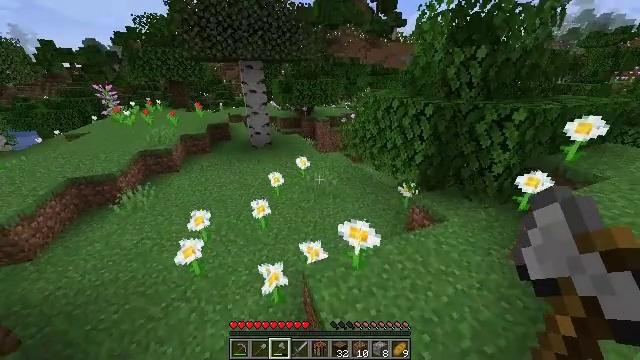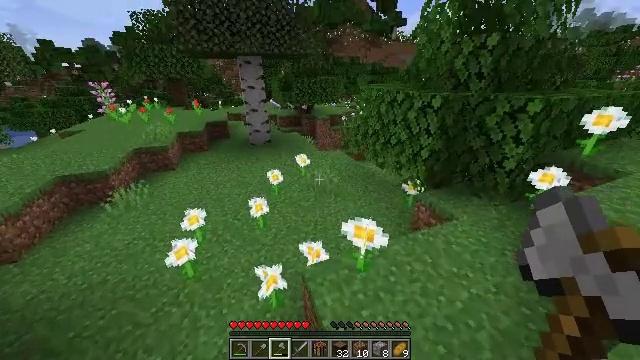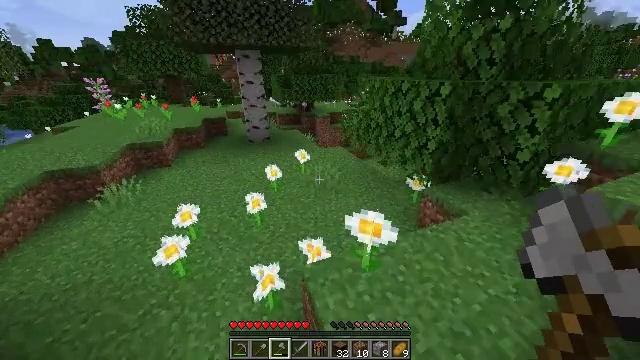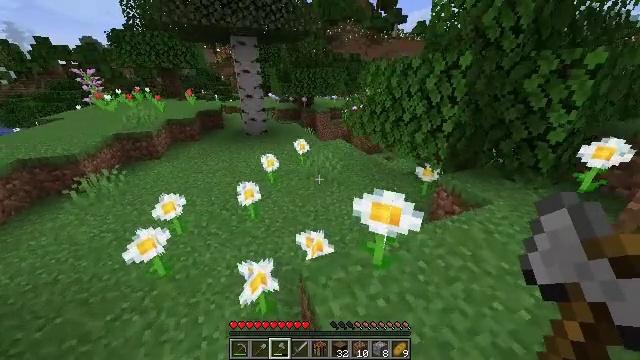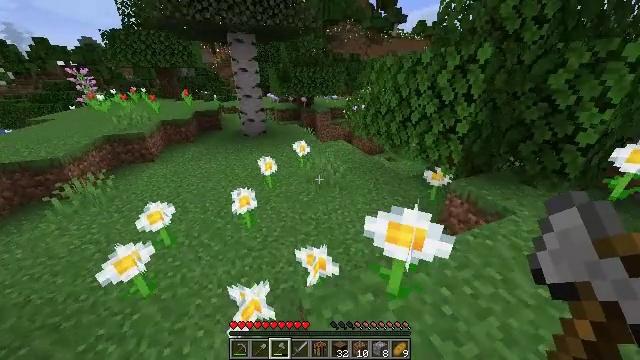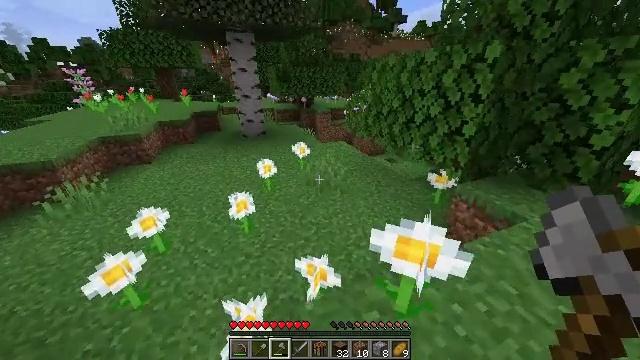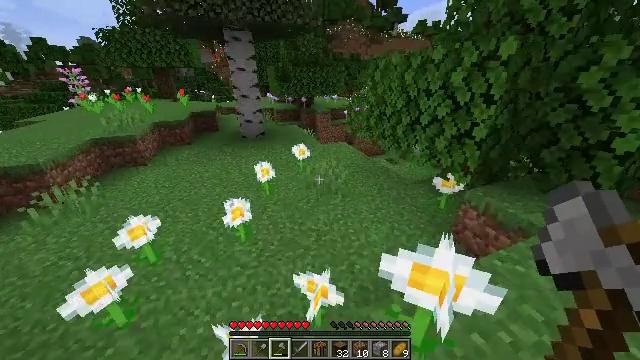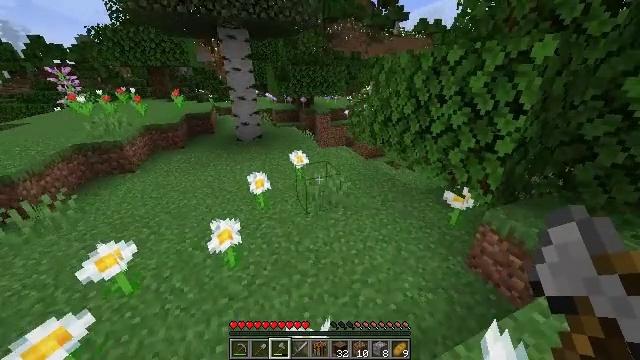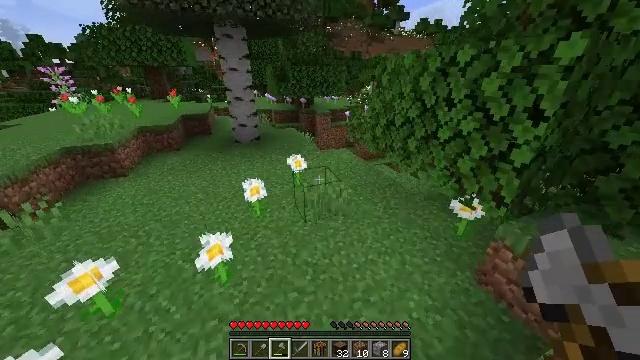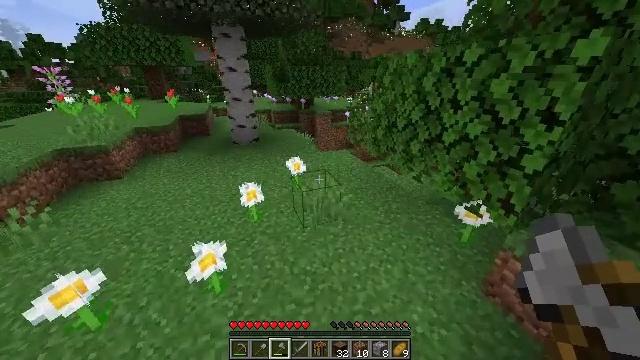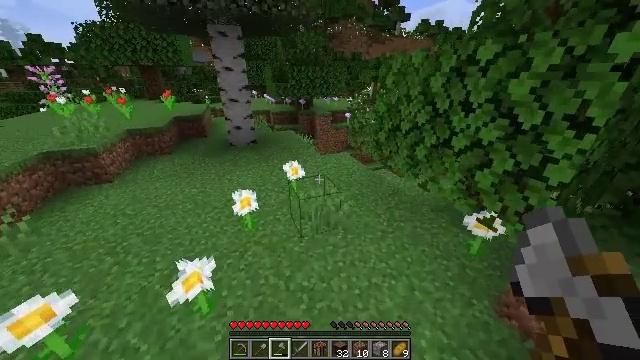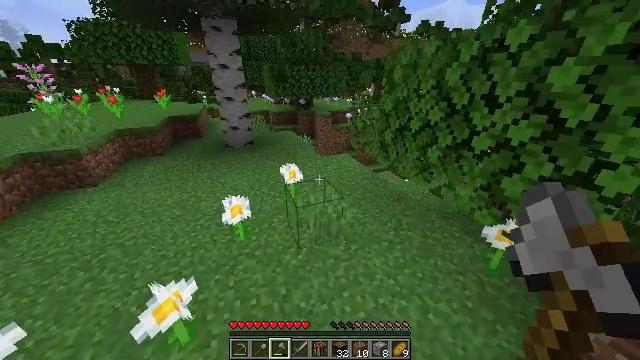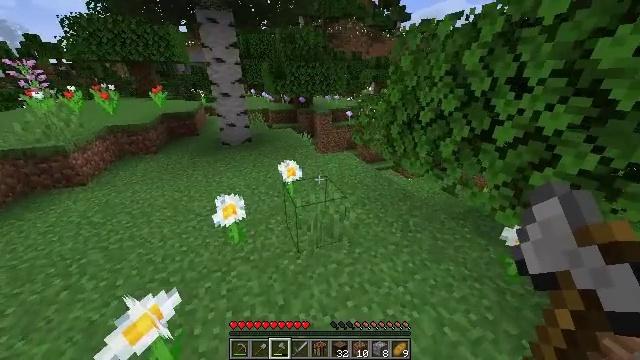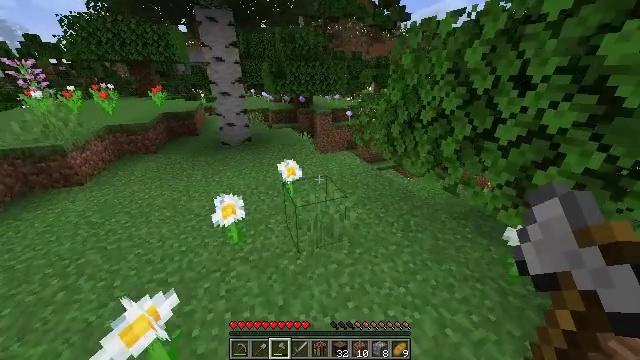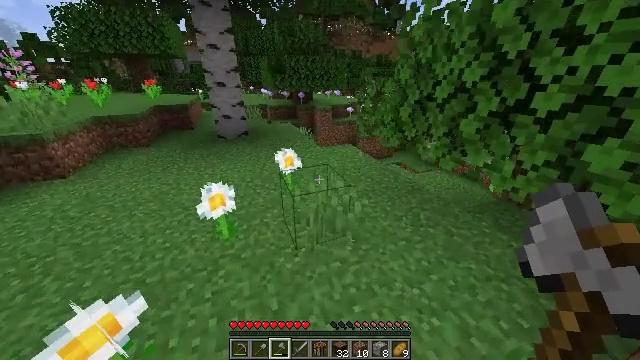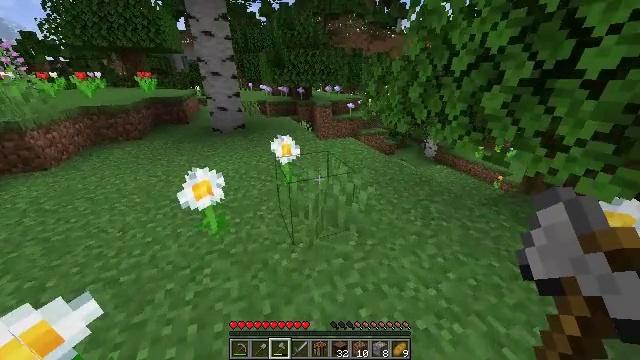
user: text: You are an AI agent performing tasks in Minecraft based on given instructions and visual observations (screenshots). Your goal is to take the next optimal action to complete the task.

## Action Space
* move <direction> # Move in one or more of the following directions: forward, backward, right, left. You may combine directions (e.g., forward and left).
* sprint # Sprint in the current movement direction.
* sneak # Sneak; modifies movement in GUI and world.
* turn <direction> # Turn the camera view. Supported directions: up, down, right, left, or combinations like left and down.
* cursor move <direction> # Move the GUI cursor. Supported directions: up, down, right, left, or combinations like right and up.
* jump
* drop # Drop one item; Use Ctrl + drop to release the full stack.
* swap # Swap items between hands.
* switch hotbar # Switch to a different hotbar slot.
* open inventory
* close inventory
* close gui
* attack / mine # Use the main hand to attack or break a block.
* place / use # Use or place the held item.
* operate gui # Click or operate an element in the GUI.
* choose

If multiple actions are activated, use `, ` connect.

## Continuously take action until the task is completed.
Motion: motion action
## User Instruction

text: Gather the bright orange tulip.
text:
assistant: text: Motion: move forward, sprint
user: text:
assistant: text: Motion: move forward, sprint
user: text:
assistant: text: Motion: move forward, sprint
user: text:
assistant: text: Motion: move forward, sprint
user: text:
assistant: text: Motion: move forward, sprint
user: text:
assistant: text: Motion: move forward, sprint
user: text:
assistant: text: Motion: move forward, sprint
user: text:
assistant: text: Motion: move forward, sprint
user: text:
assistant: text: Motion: move forward, sprint
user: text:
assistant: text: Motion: move forward, sprint
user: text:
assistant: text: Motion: move forward, sprint
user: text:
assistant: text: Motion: move forward, sprint
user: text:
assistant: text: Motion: move forward, sprint
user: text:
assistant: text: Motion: move forward, sprint
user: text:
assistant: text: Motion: move forward, sprint
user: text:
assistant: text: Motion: move forward, sprint
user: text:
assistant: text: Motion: move forward, sprint
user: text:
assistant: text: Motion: move forward, sprint
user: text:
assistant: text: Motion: move forward, sprint
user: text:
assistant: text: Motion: move forward, sprint, turn right
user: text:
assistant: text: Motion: move forward, sprint, turn right
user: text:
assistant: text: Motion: move forward and move left, sprint, turn right
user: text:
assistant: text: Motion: move forward and move left, sprint, turn right
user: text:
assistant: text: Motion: move forward and move left, sprint, turn right
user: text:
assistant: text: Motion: move forward and move left, sprint, turn right
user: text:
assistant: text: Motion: move forward and move left, sprint, turn right
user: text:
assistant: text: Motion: move forward and move left, sprint, turn right
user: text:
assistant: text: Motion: move forward and move left, sprint, turn right and down
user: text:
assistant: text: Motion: move forward and move left, sprint, turn right and down
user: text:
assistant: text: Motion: move forward and move left, sprint, turn right and down